Question:
I need to swicth between landscape and portrait orientations in status view cause sometimes diff line doesn't fit to right part of view.
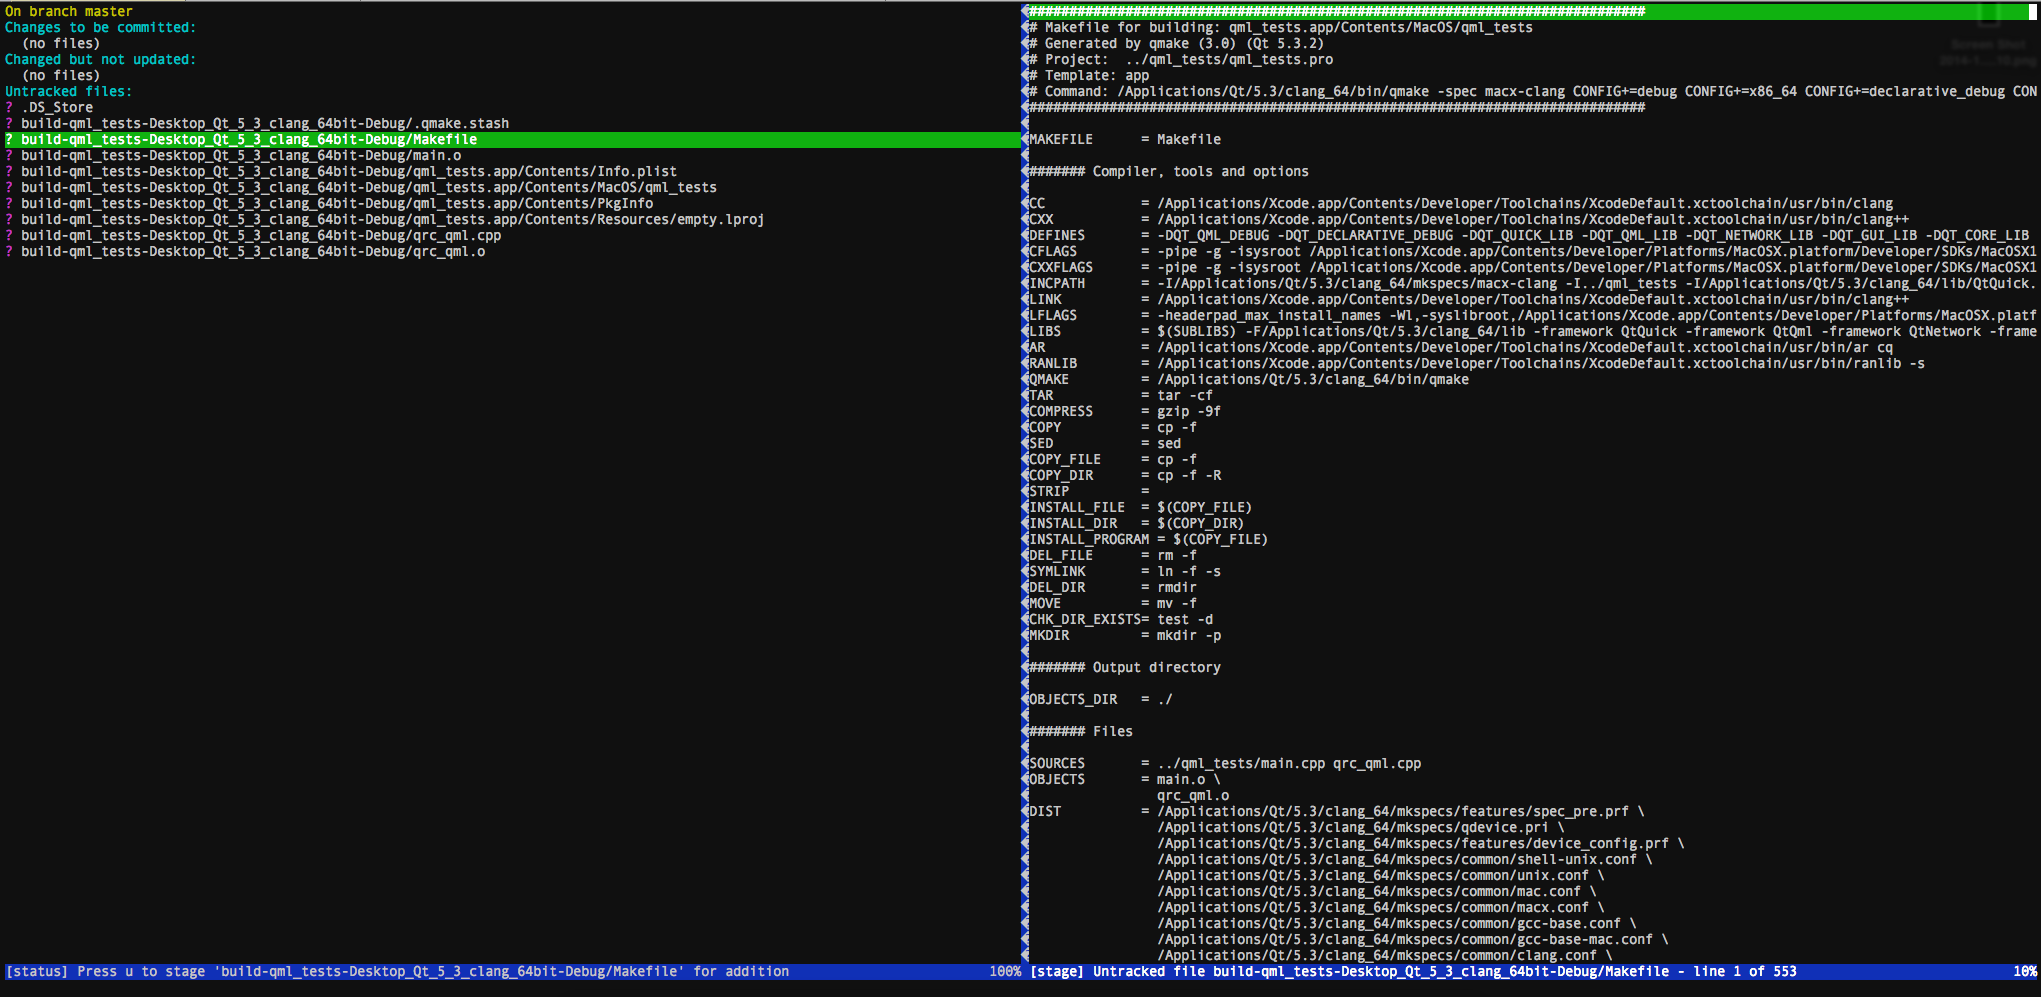
Answer: You can change the orientation use the 'vertical-split' option. In version 2.0, it is set to 'auto' by default, which will use a heuristics to determine whether to use landscape or portrait orientation (note: in the Tig docs this is called and split).
Following is the option's documentation for version 2.0:
> Whether to split the view horizontally or vertically. "auto" (which is the default) means that it will depend on the window dimensions. When true vertical orientation is used, and false sets the orientation to horizontal.